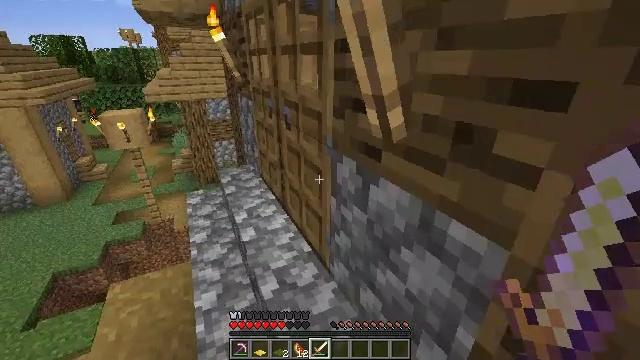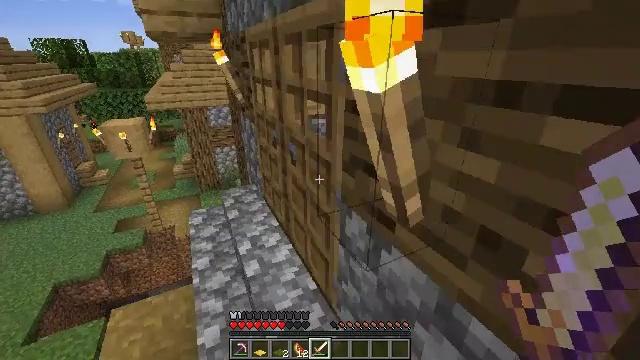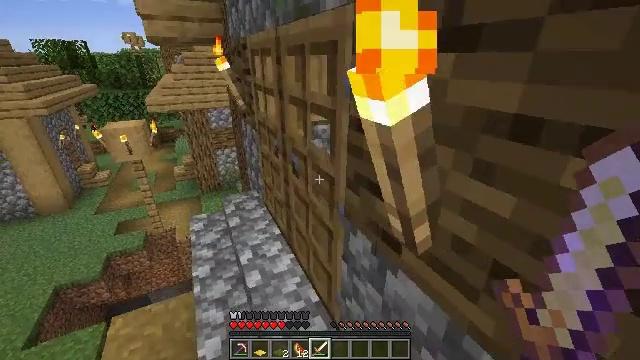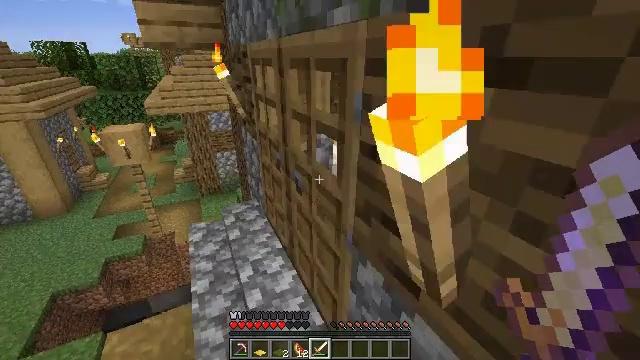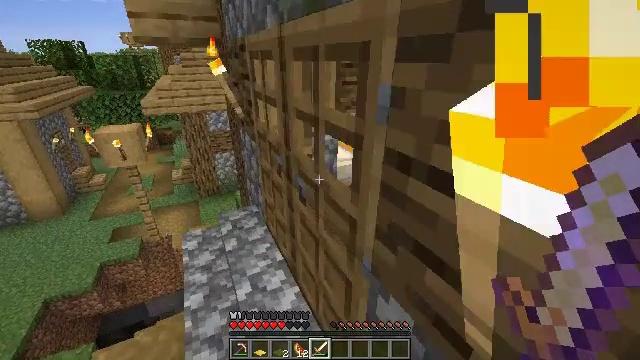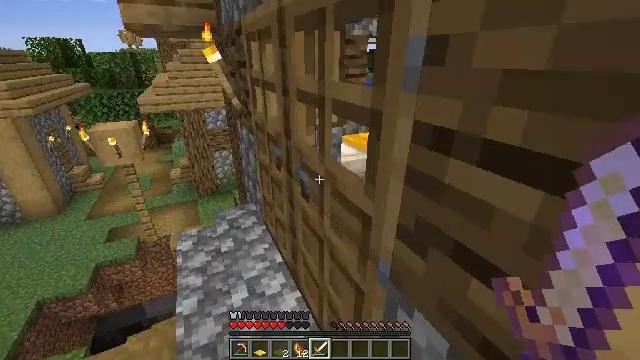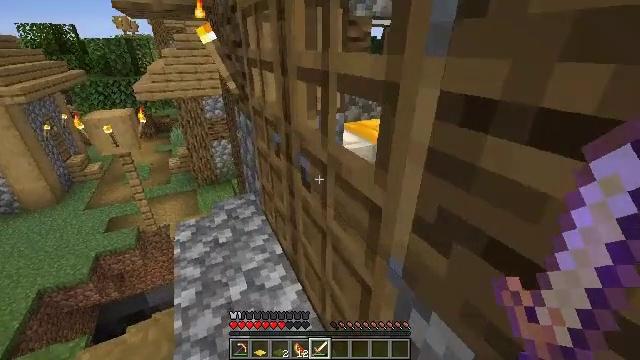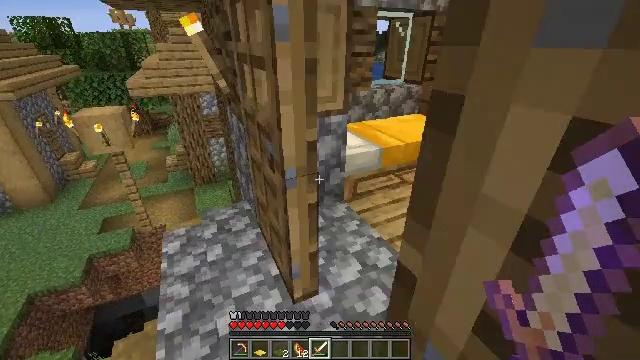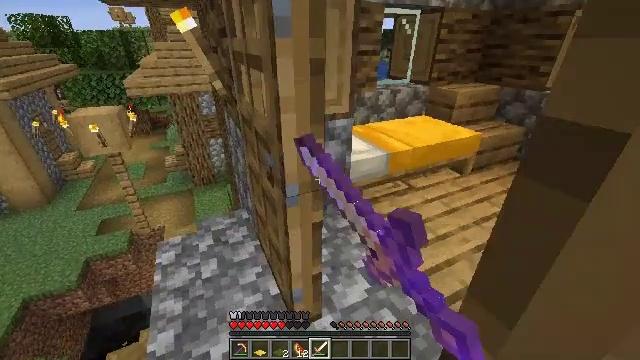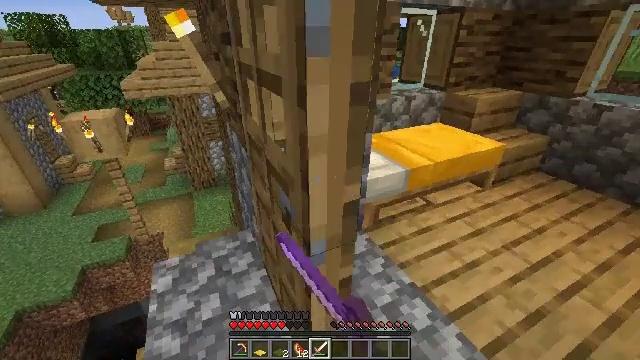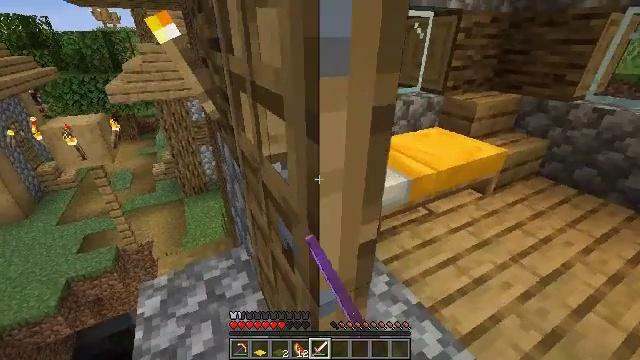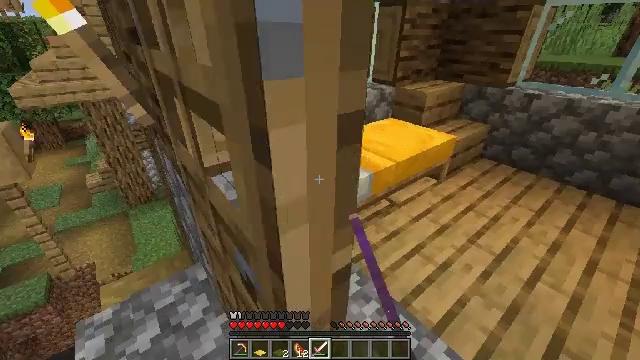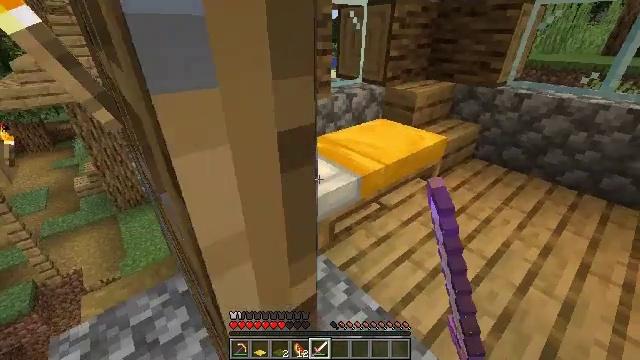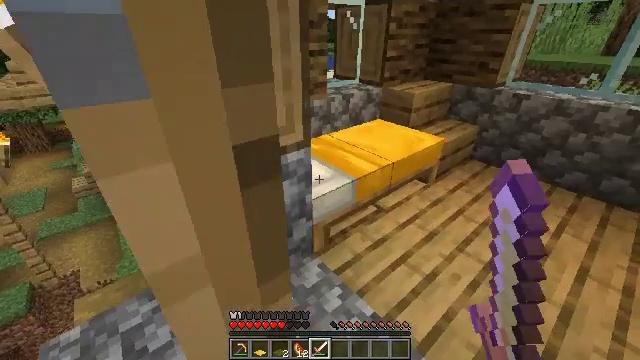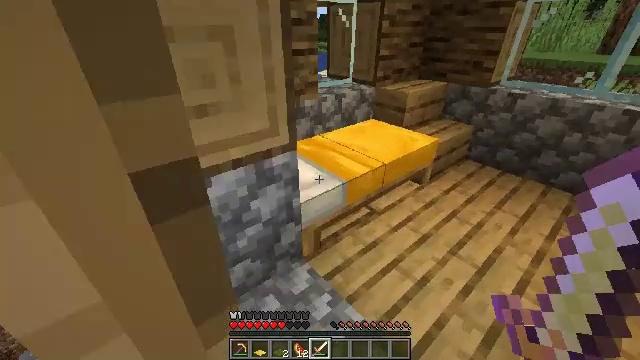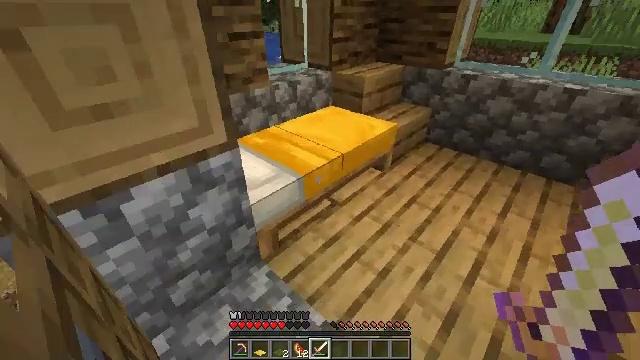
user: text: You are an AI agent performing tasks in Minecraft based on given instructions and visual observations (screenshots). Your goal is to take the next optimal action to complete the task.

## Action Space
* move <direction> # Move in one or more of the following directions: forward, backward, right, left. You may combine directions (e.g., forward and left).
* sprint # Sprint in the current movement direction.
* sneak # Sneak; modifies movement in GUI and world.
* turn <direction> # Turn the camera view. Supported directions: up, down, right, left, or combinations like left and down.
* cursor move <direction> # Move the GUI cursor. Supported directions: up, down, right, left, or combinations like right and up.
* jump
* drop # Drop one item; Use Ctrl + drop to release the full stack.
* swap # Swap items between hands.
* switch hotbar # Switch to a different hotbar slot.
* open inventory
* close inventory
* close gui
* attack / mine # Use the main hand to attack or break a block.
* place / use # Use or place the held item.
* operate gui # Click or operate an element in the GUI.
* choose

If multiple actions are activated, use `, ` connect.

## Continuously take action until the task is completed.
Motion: motion action
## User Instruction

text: Break the diorite block.
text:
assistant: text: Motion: move forward, jump
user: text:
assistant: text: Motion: move forward, jump
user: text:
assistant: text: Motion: move forward, jump
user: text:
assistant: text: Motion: move forward
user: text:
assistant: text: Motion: move forward
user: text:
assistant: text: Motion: move forward, turn down
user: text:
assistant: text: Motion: move forward, use / place
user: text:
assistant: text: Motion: move forward, use / place
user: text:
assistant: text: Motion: move forward, use / place
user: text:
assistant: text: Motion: move forward, turn right, use / place
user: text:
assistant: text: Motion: move forward, turn right and down
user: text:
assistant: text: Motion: move forward, turn right
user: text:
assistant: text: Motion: move forward
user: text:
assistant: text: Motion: move forward
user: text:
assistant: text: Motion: move forward, turn right and down
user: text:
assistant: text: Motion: move forward, turn right and down
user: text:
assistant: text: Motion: move forward, turn right and down
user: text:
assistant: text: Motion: turn right and down
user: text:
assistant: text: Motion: turn right
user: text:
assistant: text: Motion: turn right
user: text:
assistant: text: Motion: turn right
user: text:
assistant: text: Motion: turn right
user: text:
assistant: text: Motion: turn left
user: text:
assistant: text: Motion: turn left
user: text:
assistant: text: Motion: turn left and up
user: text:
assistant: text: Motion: turn left and up
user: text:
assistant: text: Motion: turn left
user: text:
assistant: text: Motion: no_op
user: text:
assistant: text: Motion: turn left and up
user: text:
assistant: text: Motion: move forward, turn left and up